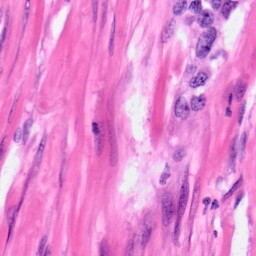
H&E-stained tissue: Pancreatic